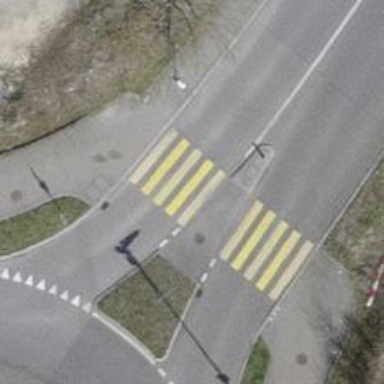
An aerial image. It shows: Crossing on cycleway.